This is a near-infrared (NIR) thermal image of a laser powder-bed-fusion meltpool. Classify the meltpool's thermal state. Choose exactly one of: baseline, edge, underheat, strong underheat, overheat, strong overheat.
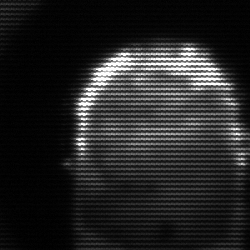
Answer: baseline